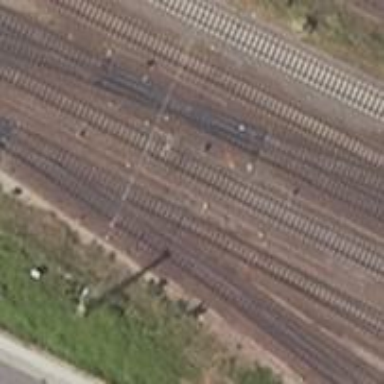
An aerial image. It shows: Railway signal.